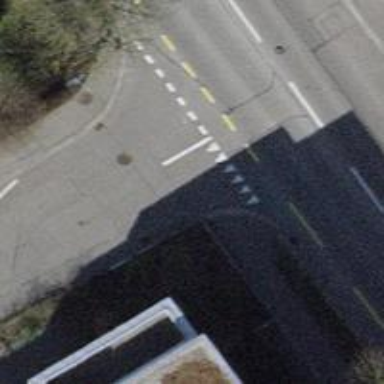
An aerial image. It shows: Kerb barrier.